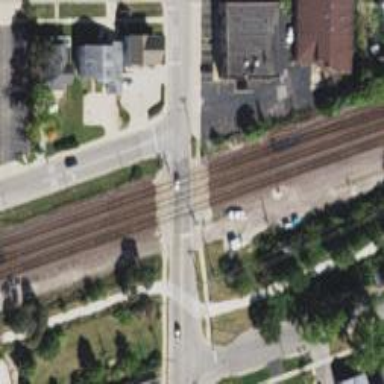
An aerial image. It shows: Crossing for the railway.